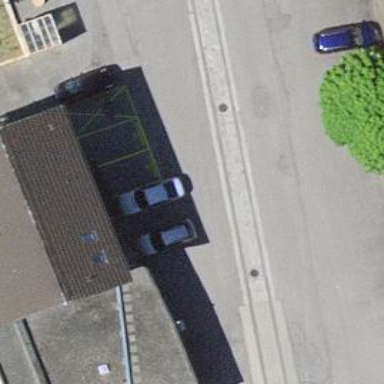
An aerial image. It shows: Bus stop with sheltered platform for public transport.